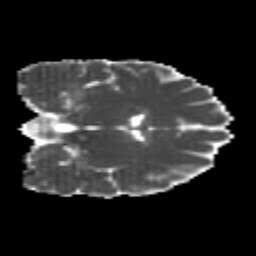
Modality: MD
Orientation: coronal
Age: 22
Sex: male
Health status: healthy
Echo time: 0.074 s